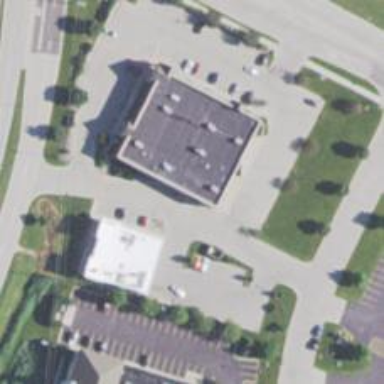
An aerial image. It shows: Pharmacy providing healthcare services.